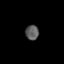
Tissue: lung
Cell type: Epithelial cells
Senescence score: 0.2226
Nuclear area (px): 190
Mean DAPI intensity: 92.521